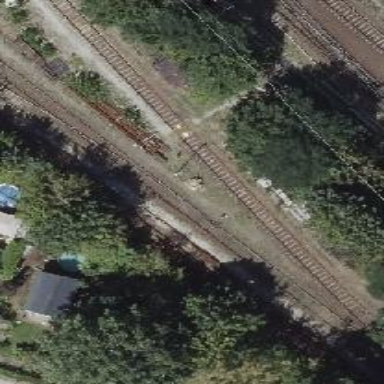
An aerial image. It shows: Railway switch.